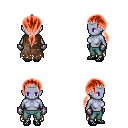
a pixel art fantasy rpg character, female body template, dark elf, purple skin, brown tattered cape, teal pants, red ponytail hairstyle, silver tiara, metal gloves, ghillies, four views (front, back, left, right), 2x2 character sprite sheet, small pixel art, hard edges, no anti-aliasing